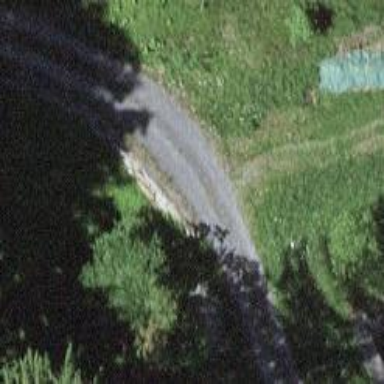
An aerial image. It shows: Service road with fine gravel surface.